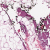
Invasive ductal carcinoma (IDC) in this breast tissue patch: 0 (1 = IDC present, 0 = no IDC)